Question: Thanks to the discord API I managed to generate a table with different role identifiers assigned to different keys. However, I would have liked to return a text according to the selected identifier thanks to a condition but I can not do it. I used the json_decode function which returns an array in json.
Cordially,
Examples:

Code:
'''
$json_context = stream_context_create($json_options);
$userapi = apiRequest($apiURLBase);
$guildapi = apiRequest($apiURLBase2);
if(session('access_token')) {
$json_get = file_get_contents('https://discordapp.com/api/guilds/538087318284795905/members/'. $userapi->id .'', false, $json_context);
$json_decode = json_decode($json_get, true);
foreach($guildapi as $guild) {
print_r($guild->name);
}
echo '<h3>Roles</h3>';
echo '<pre>';
print_r($json_decode);
// This condition doesn't work
if($json_decode['roles'] == '581822046087020555') {
echo 'Vous etes premium !';
} else {
echo 'Vous n'etes pas premium !';
}
echo '</pre>';
} else {
echo '<h2>Roles</h2>';
echo '<pre>';
echo 'Veuillez vous connectez pour voir vos roles !';
}
'''
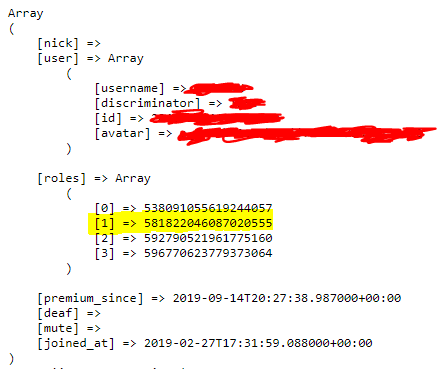
Answer: As 'roles' is , you should check if required role is 'in_array':
'''
echo '<h3>Roles</h3>';
// ...
if (in_array('581822046087020555', $json_decode['roles'])) {
echo 'Vous etes premium !';
} else {
echo 'Vous n'etes pas premium !';
}
'''
Also, if you're going to output every role, you can iterate over your array and check if current iterated value is equal to required:
'''
echo '<h3>Roles</h3>';
// ...
foreach ($json_decode['roles'] as $role) {
echo 'Role is ' . $role . '<br />';
if ('581822046087020555' === $role) {
// do something
}
}
'''